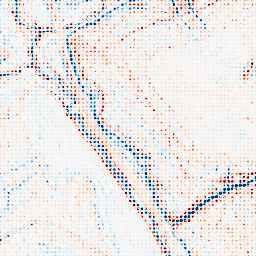
Category: edge_preserving
Decomposition family: anisotropic_diffusion
Decomposition parameters: iterations: 50
kappa: 30
gamma: 0.05
Upsampling method: sinc_hamming
Upsampling parameters: scale: 8
kernel_size: 4
Upsampling scale: 8